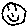
Label: smiley face